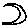
Label: moon